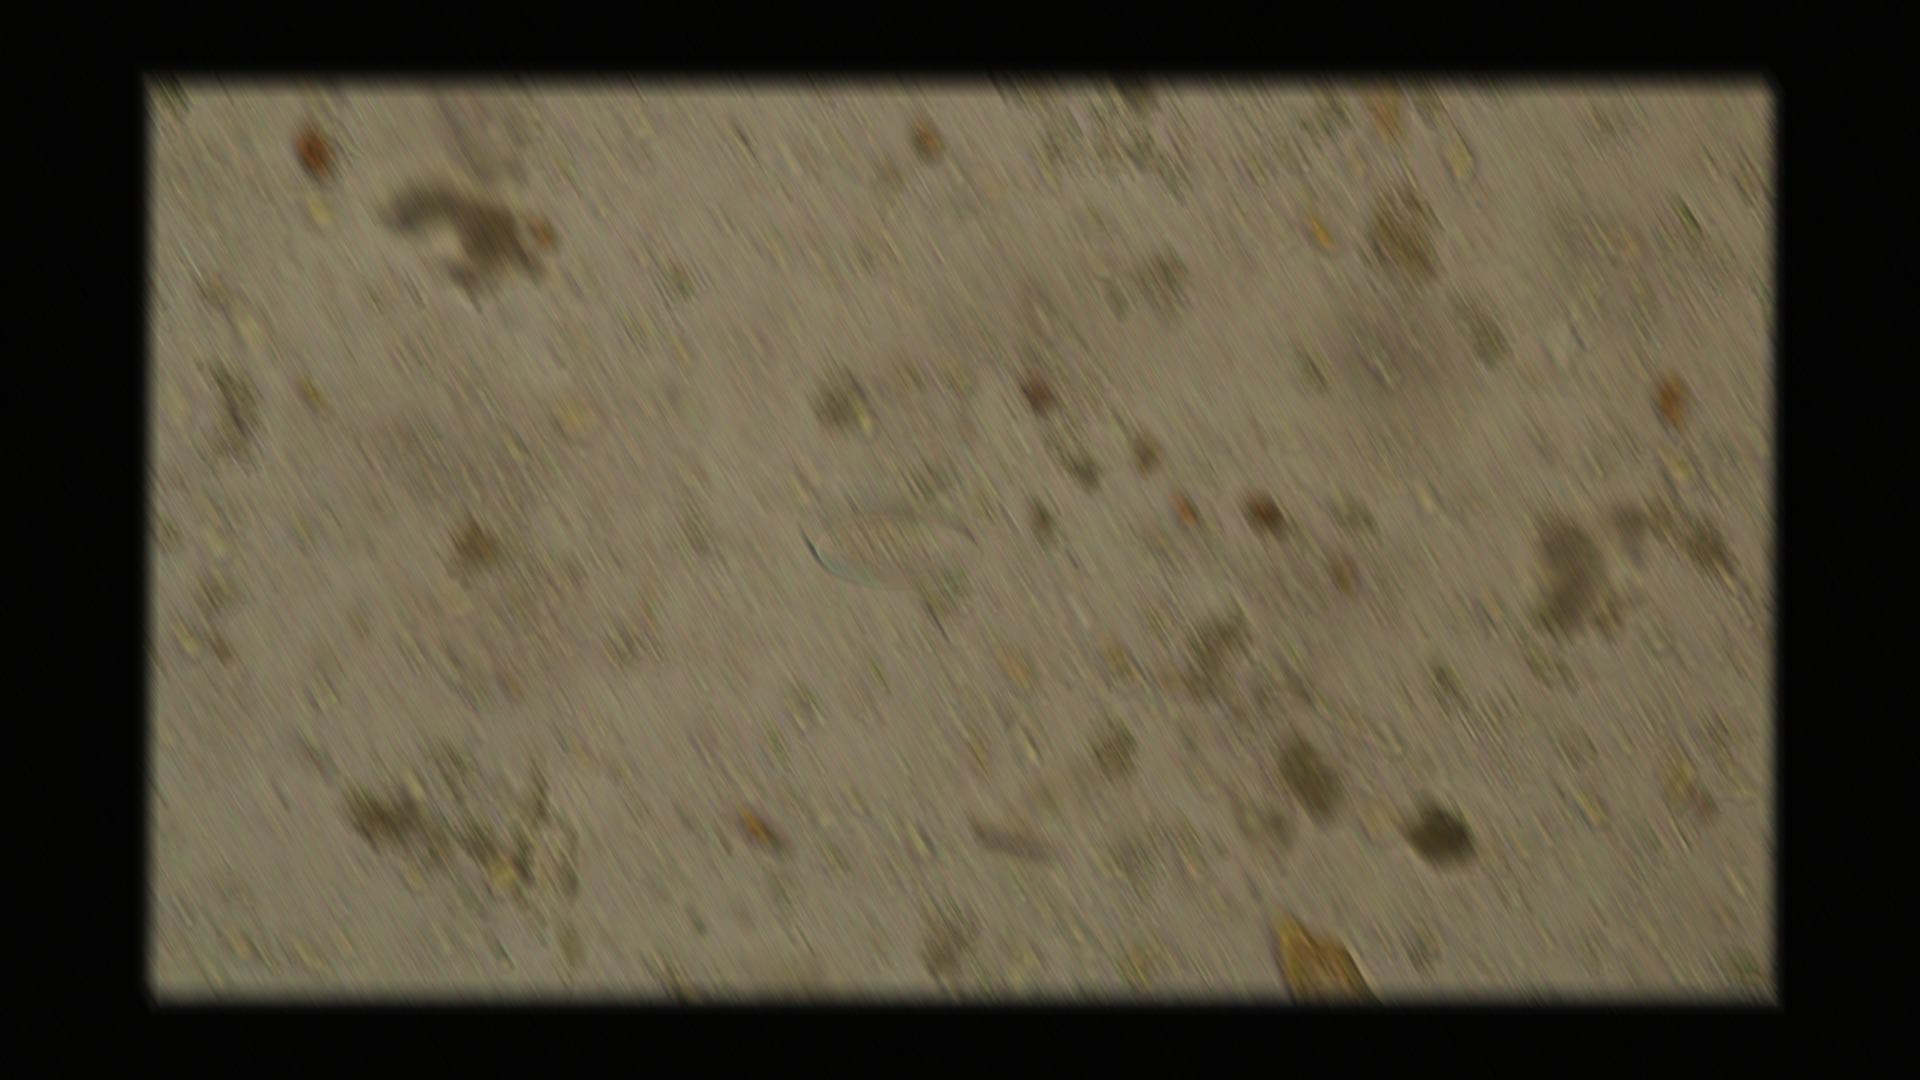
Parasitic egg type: Enterobius vermicularis